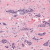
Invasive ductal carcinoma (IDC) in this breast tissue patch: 1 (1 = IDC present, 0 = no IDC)